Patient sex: F
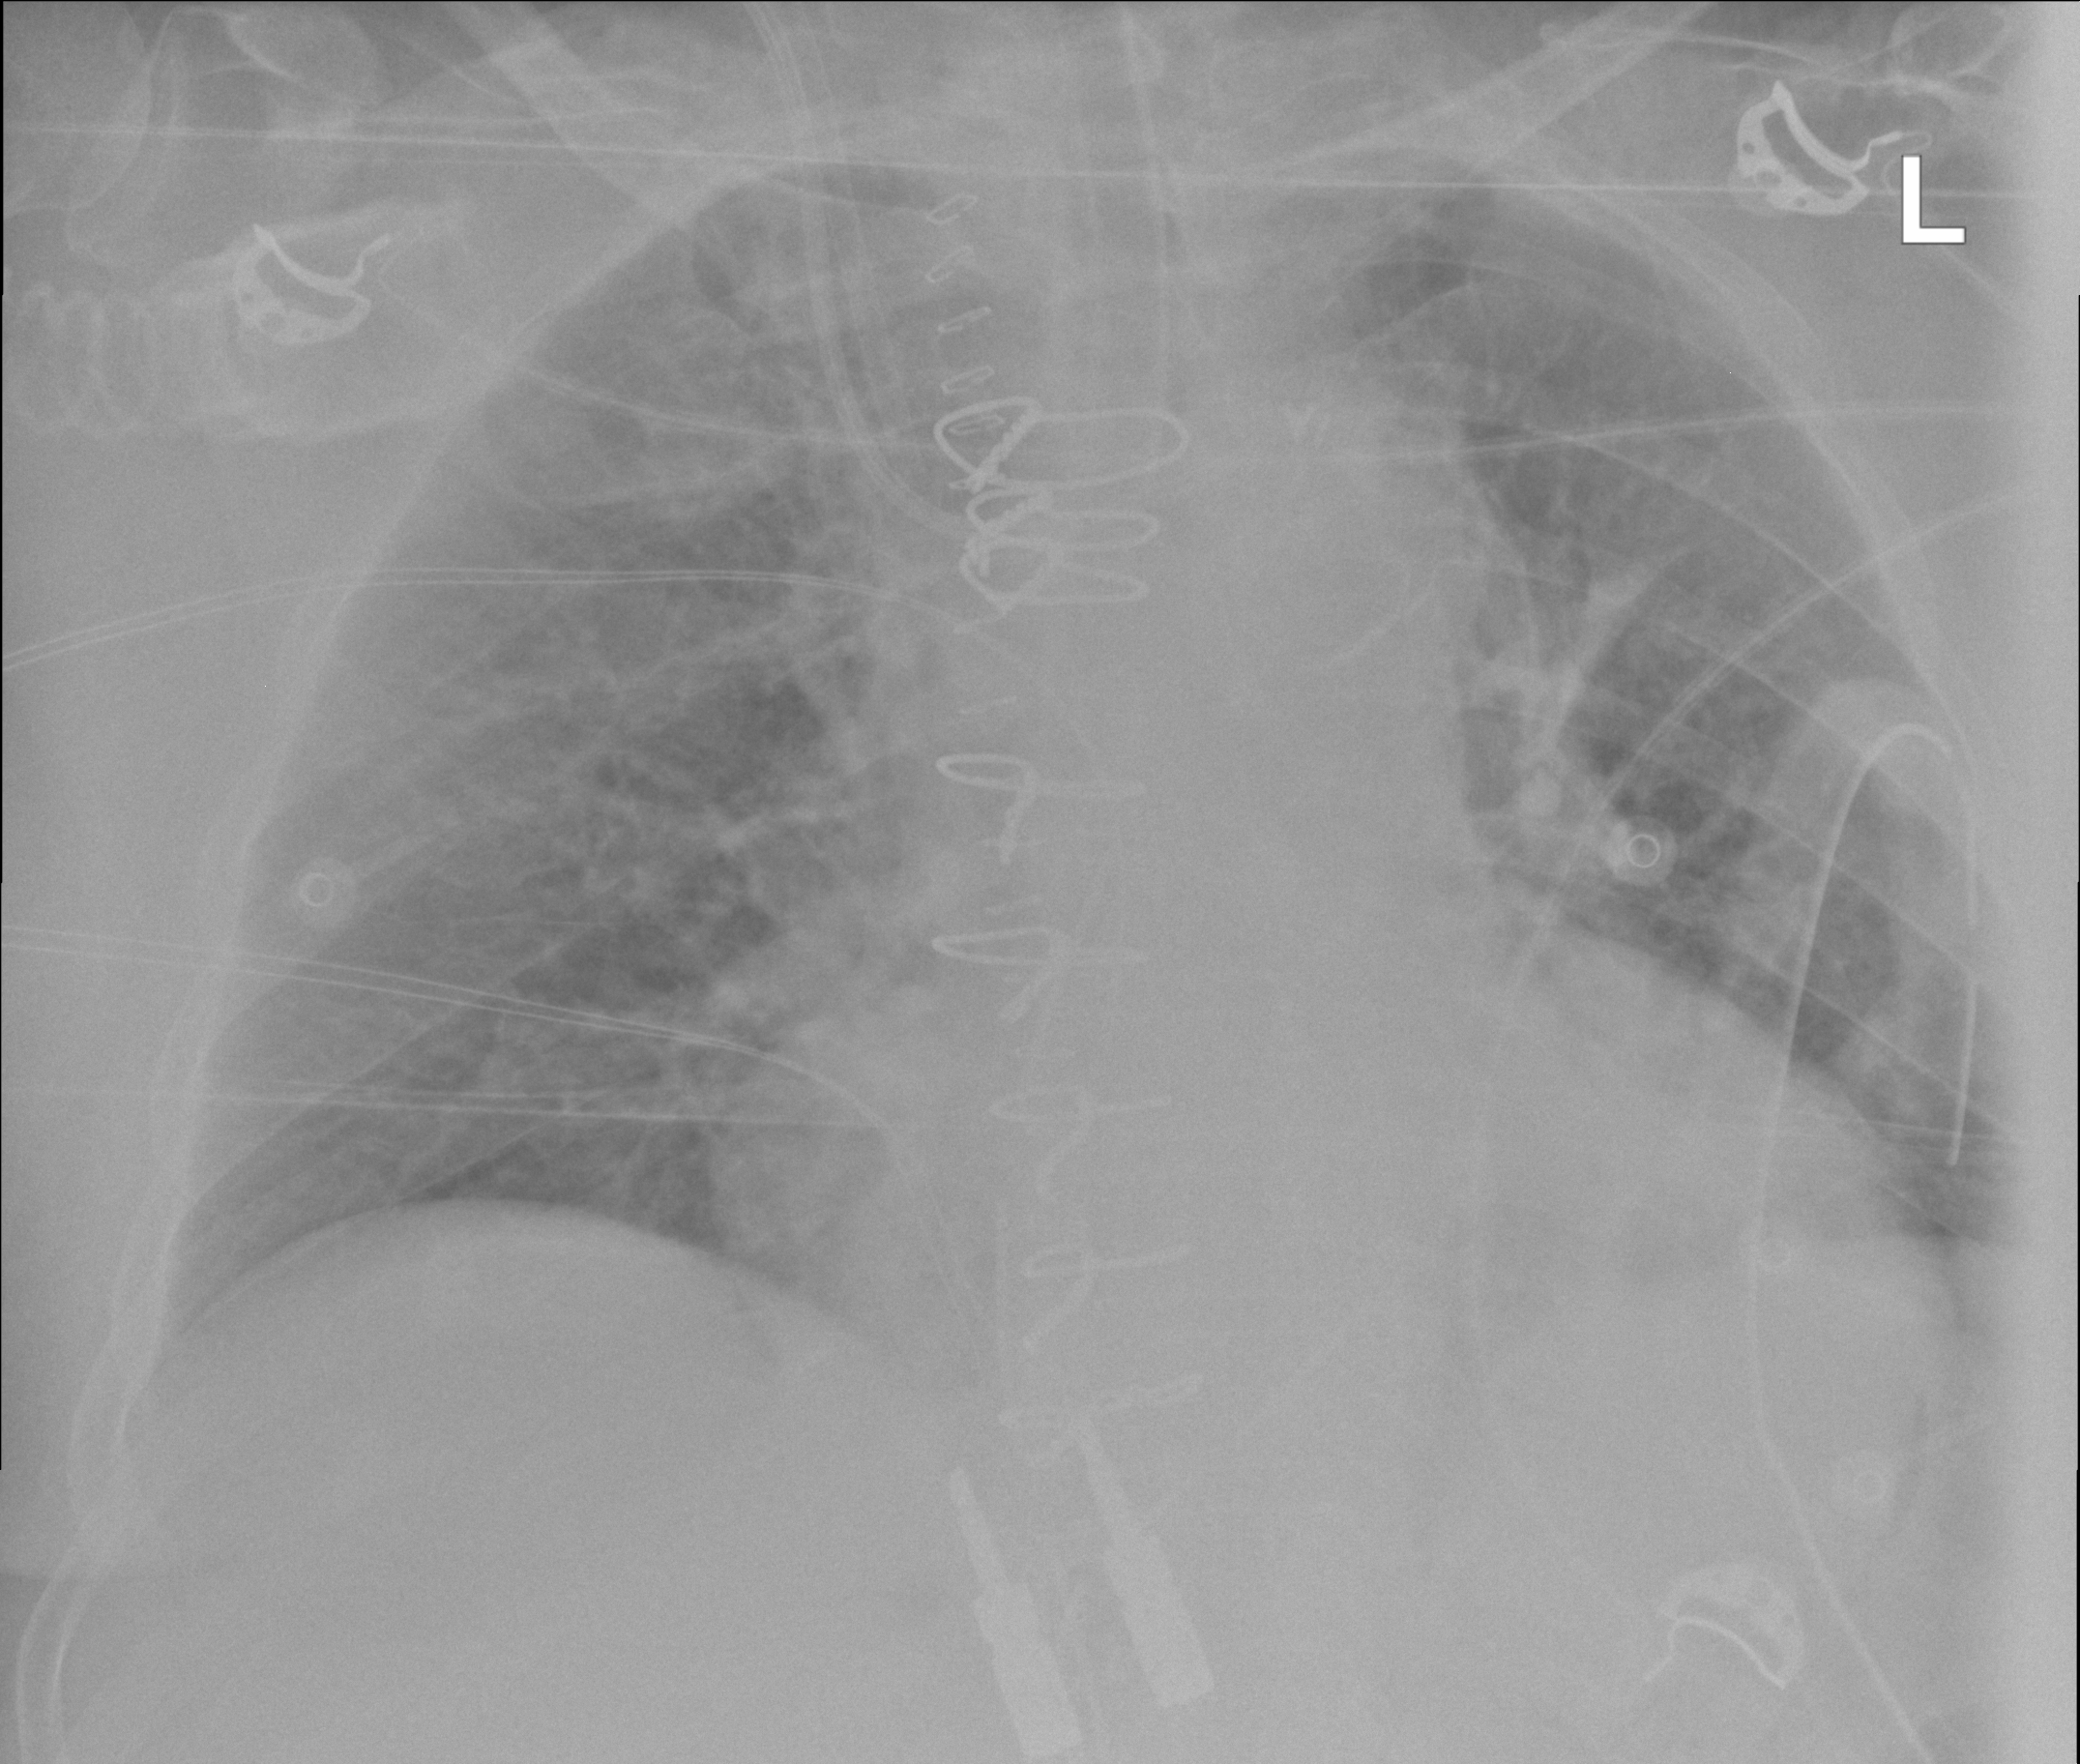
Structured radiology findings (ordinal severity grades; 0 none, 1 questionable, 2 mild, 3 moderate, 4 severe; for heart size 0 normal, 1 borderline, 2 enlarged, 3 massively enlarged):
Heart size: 2
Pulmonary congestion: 2
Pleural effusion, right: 0
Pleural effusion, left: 0
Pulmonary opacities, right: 0
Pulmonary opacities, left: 0
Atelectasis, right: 2
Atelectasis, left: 2